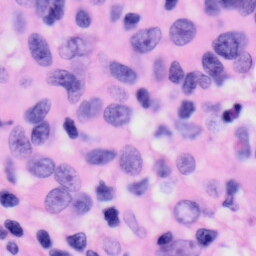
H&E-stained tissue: Skin